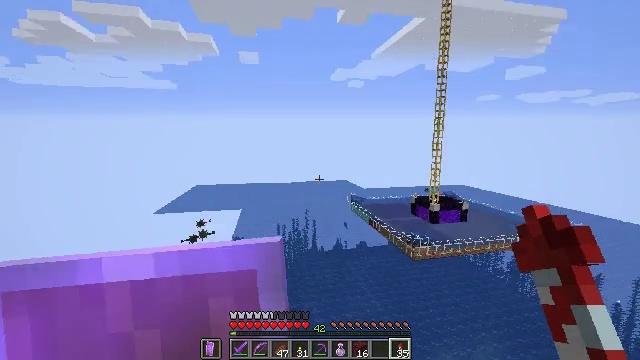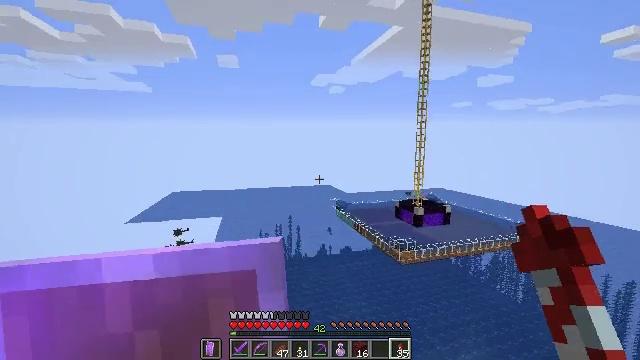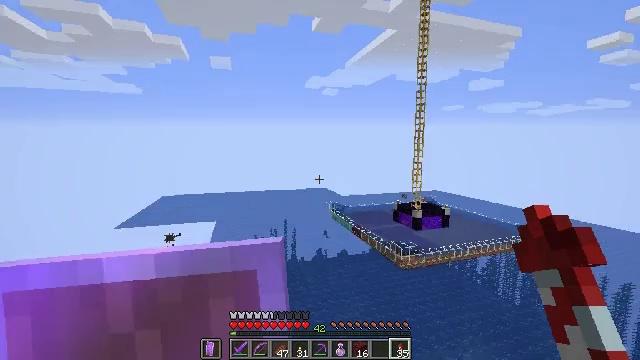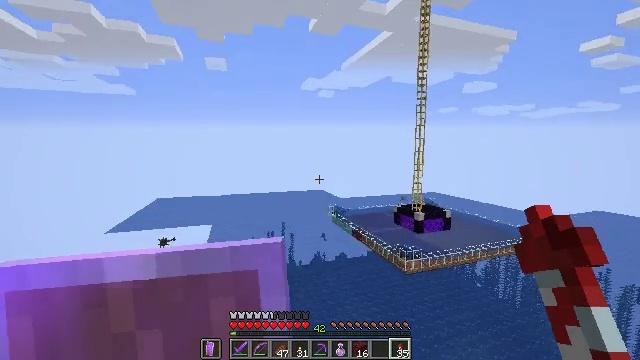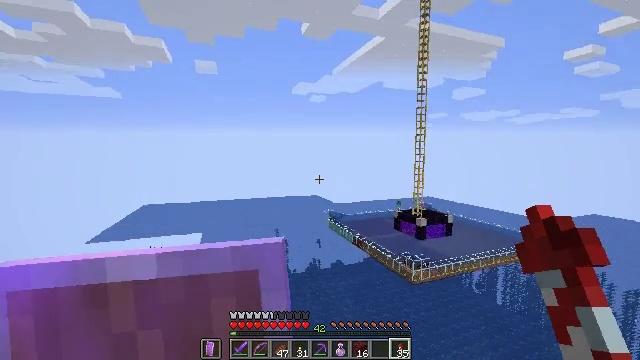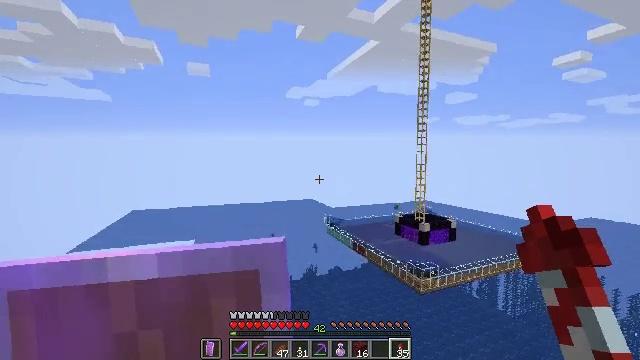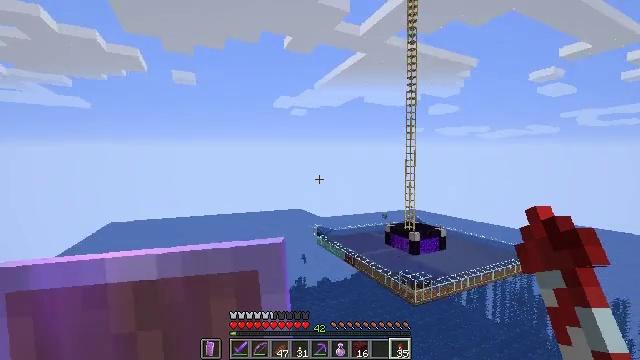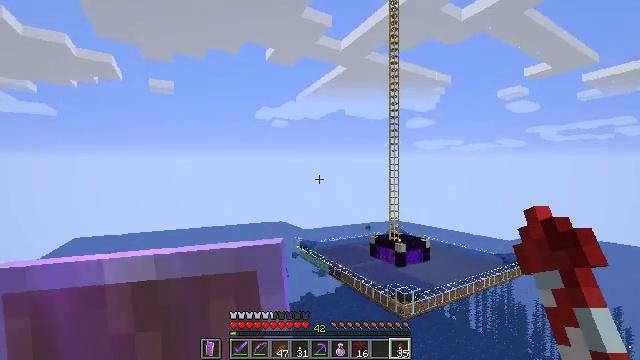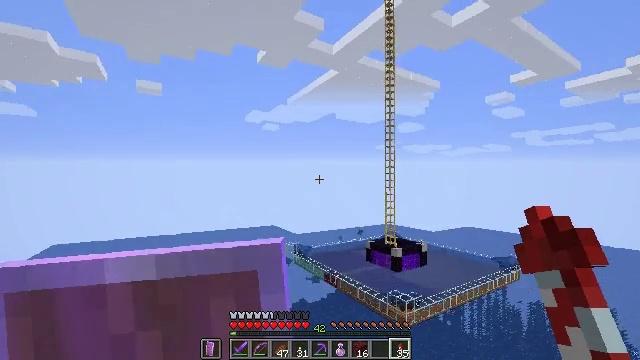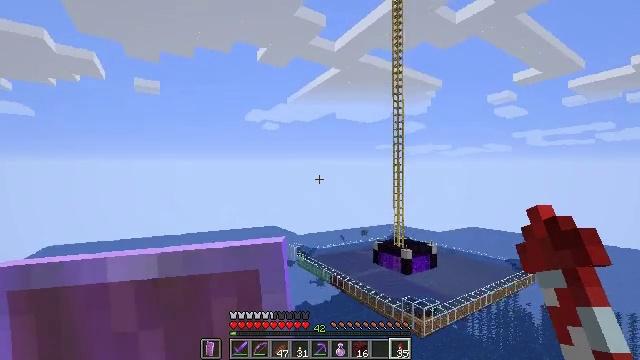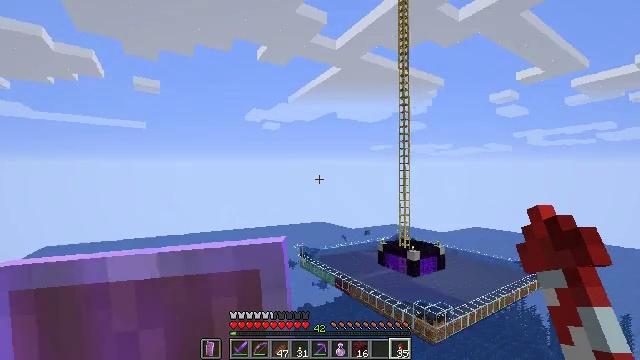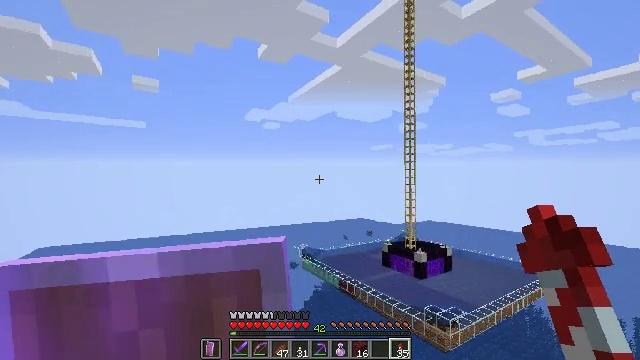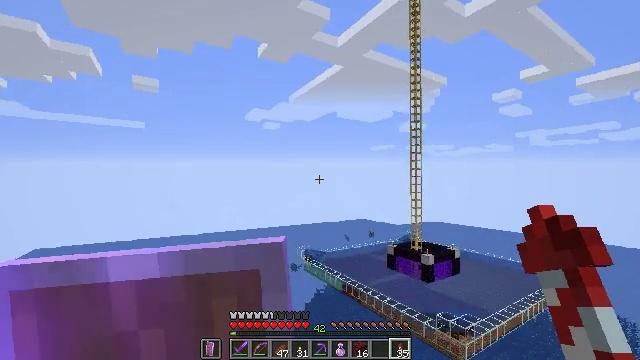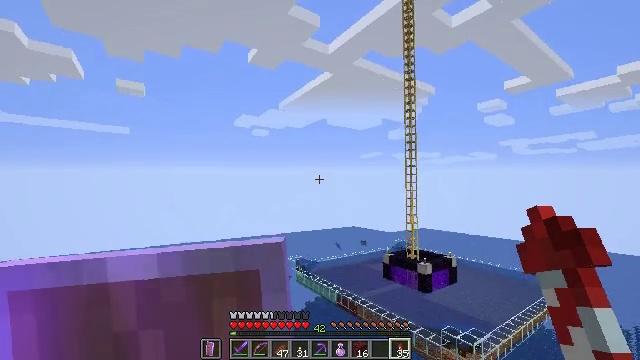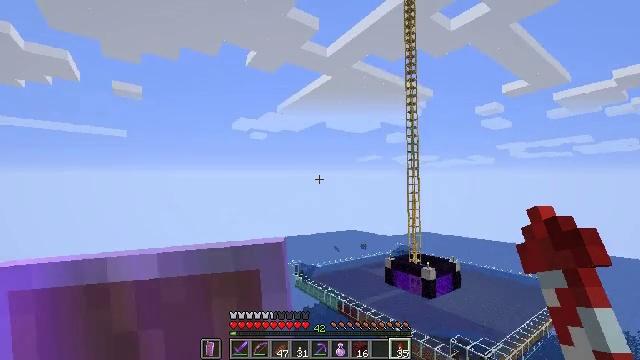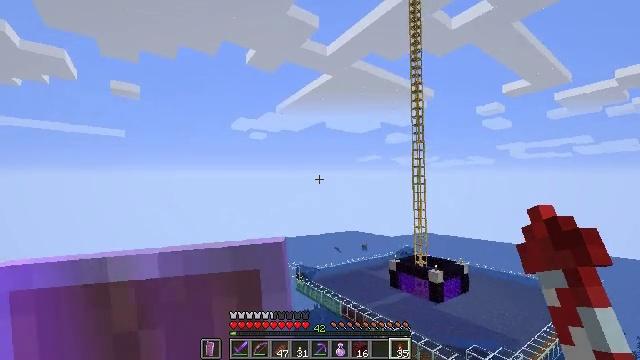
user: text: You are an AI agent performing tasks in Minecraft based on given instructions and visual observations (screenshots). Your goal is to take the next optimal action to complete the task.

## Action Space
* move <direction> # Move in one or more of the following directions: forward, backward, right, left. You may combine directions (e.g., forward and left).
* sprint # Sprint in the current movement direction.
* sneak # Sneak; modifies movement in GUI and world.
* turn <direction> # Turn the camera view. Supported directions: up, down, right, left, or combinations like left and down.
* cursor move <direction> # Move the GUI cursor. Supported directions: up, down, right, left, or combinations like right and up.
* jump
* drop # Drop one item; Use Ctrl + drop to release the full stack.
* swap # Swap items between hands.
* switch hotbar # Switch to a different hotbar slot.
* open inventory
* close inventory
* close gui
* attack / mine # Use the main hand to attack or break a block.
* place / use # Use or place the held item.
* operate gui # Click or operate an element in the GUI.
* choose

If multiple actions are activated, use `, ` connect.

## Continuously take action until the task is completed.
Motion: motion action
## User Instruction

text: mine block cyan shulker box
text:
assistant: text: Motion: turn right and up
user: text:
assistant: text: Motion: turn right
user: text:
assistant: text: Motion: turn right
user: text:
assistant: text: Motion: turn right and up
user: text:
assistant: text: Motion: turn right
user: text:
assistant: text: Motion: turn right and up
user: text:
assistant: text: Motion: turn right and up
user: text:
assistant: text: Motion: turn right
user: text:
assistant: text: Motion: no_op
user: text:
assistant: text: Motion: no_op
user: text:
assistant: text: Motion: no_op
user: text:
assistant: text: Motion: no_op
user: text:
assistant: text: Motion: turn right and up
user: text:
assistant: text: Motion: no_op
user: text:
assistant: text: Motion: no_op
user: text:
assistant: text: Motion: no_op
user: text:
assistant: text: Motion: no_op
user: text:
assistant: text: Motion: turn right and up
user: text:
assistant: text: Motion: turn right and up
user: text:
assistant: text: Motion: no_op
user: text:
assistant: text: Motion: no_op
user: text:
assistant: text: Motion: no_op
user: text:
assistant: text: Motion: no_op
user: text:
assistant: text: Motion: no_op
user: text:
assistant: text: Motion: no_op
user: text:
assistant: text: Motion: no_op
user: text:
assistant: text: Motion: no_op
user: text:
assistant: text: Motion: no_op
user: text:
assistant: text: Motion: no_op
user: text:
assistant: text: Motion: no_op